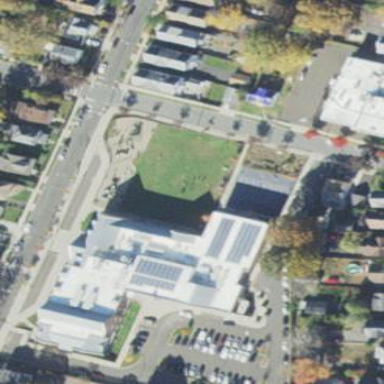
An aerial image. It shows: School.